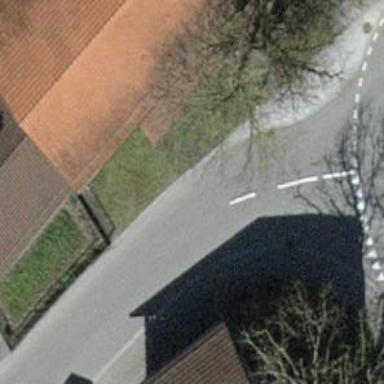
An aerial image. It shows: Asphalt road in residential area.